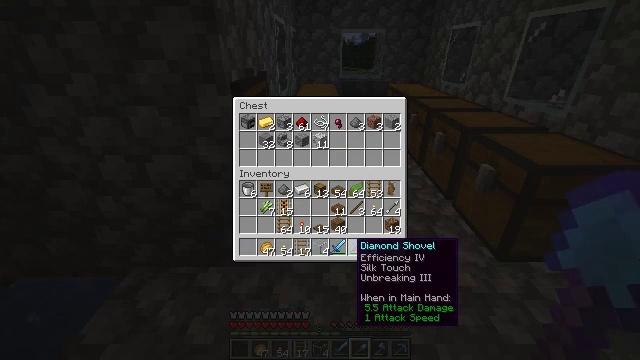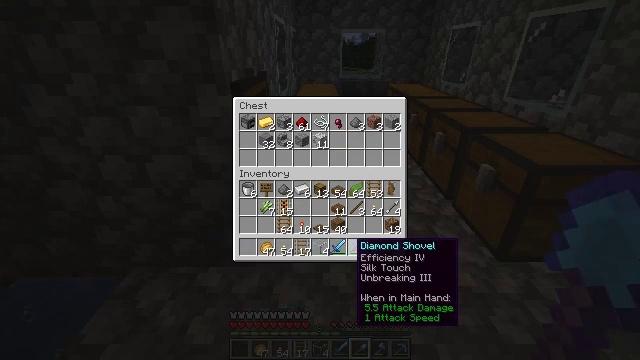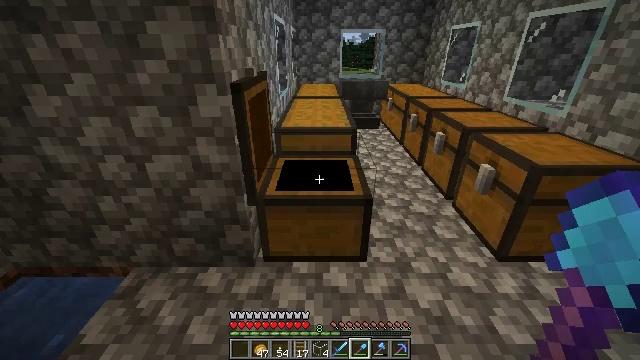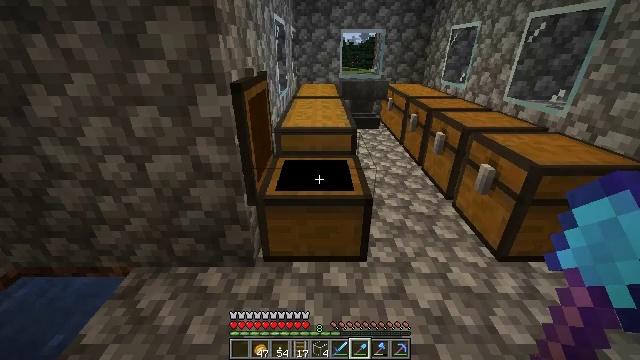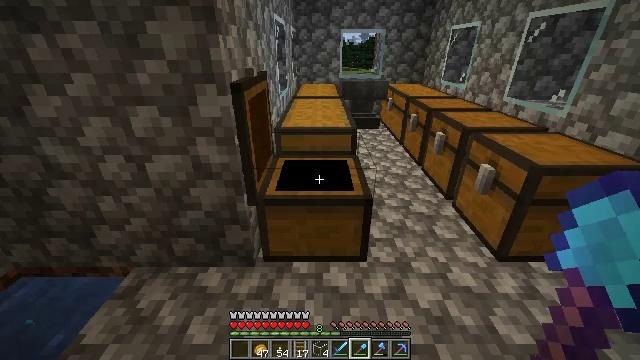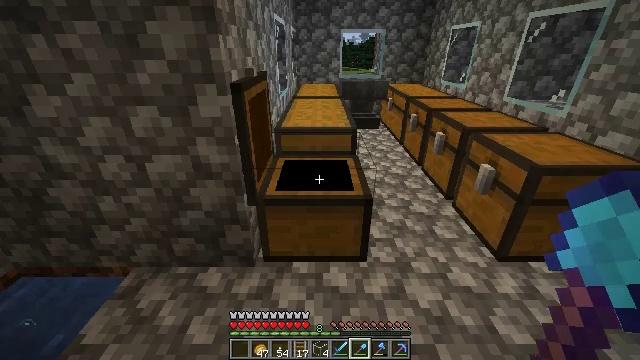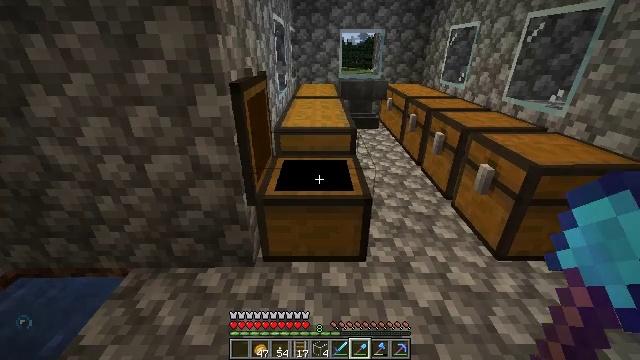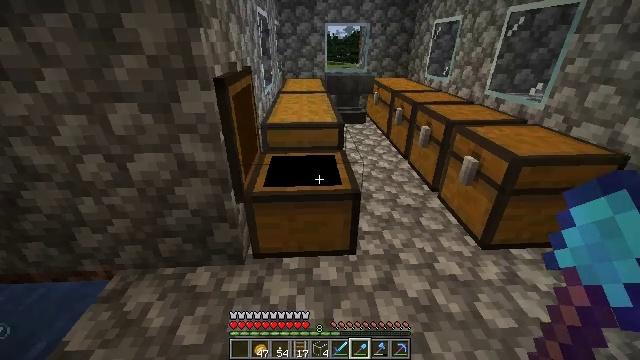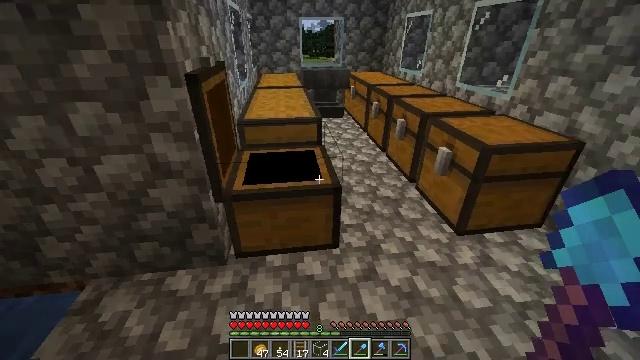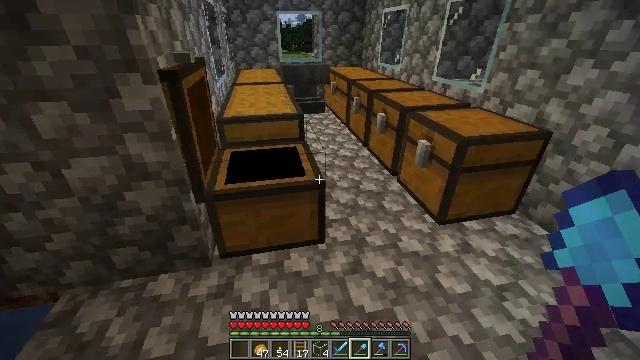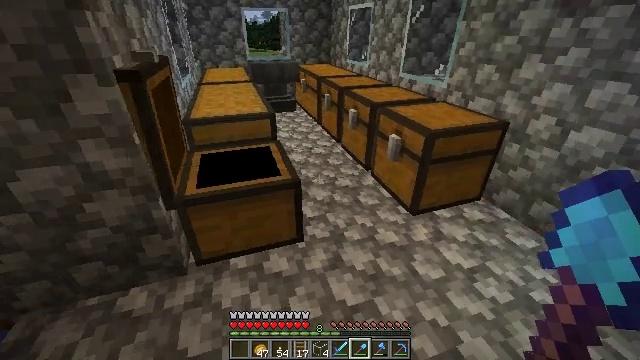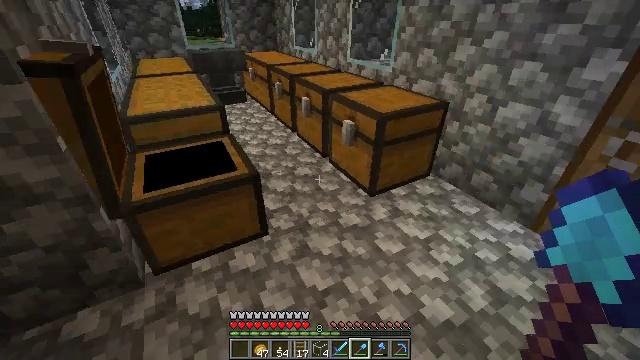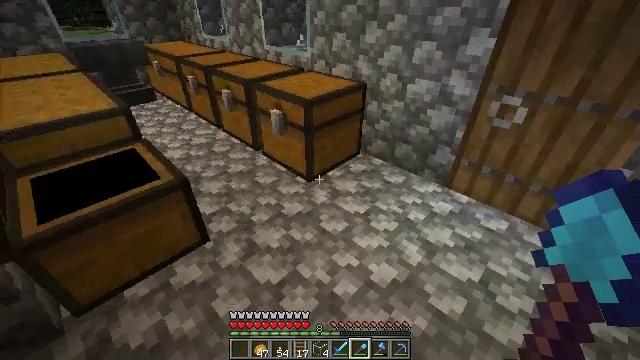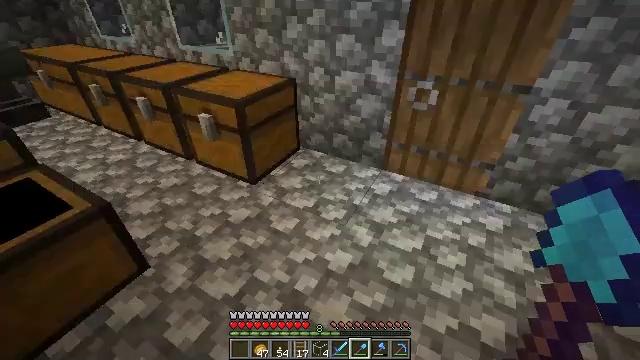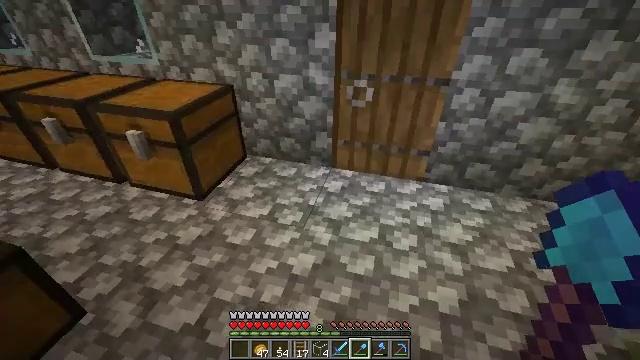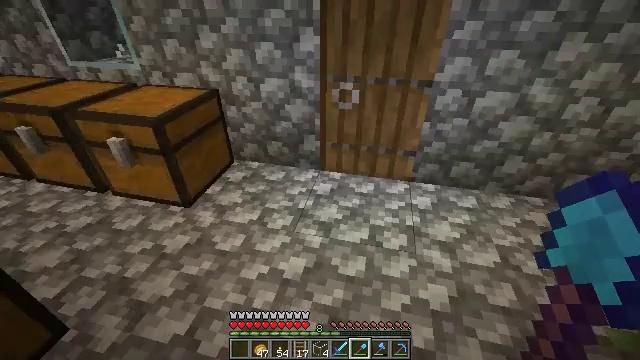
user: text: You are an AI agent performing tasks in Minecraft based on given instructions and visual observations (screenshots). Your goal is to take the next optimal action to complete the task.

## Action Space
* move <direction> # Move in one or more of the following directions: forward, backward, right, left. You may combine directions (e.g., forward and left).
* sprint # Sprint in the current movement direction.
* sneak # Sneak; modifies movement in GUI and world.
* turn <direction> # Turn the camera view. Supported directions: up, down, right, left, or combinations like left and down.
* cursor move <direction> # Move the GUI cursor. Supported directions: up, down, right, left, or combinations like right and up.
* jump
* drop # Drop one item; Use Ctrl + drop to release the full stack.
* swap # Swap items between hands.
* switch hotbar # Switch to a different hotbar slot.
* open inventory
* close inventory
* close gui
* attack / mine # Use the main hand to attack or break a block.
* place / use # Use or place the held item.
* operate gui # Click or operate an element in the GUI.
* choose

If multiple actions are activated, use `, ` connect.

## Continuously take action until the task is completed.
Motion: motion action
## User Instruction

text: Remove a spruce sign from the inventory.
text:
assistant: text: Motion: no_op
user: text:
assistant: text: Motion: no_op
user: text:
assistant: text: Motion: close gui
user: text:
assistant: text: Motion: no_op
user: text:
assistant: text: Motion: no_op
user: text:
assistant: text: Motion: no_op
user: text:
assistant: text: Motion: turn right and down
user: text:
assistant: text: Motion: turn right and down
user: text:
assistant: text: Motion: turn right
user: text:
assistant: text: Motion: turn right
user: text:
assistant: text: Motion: turn right and down
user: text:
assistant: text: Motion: turn right and down
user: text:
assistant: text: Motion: turn right
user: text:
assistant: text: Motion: turn right
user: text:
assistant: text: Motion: turn right
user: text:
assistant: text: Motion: turn right
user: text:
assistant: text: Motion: turn right
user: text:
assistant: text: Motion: turn right
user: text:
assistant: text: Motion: turn right
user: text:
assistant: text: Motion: turn right
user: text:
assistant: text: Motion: turn right
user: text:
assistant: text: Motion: turn right
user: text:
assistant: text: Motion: turn right
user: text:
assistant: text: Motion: move forward
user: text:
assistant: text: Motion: move forward, turn up
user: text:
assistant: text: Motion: move forward, turn up
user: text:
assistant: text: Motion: move forward, turn left and up
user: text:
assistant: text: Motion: move forward, turn left and up
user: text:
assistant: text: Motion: turn left and up
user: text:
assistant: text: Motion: turn left and up